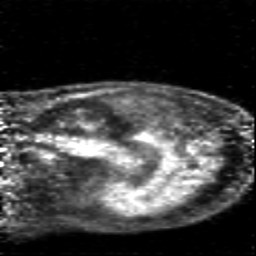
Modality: PET
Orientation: sagittal
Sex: female
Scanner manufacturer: siemens